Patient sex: F
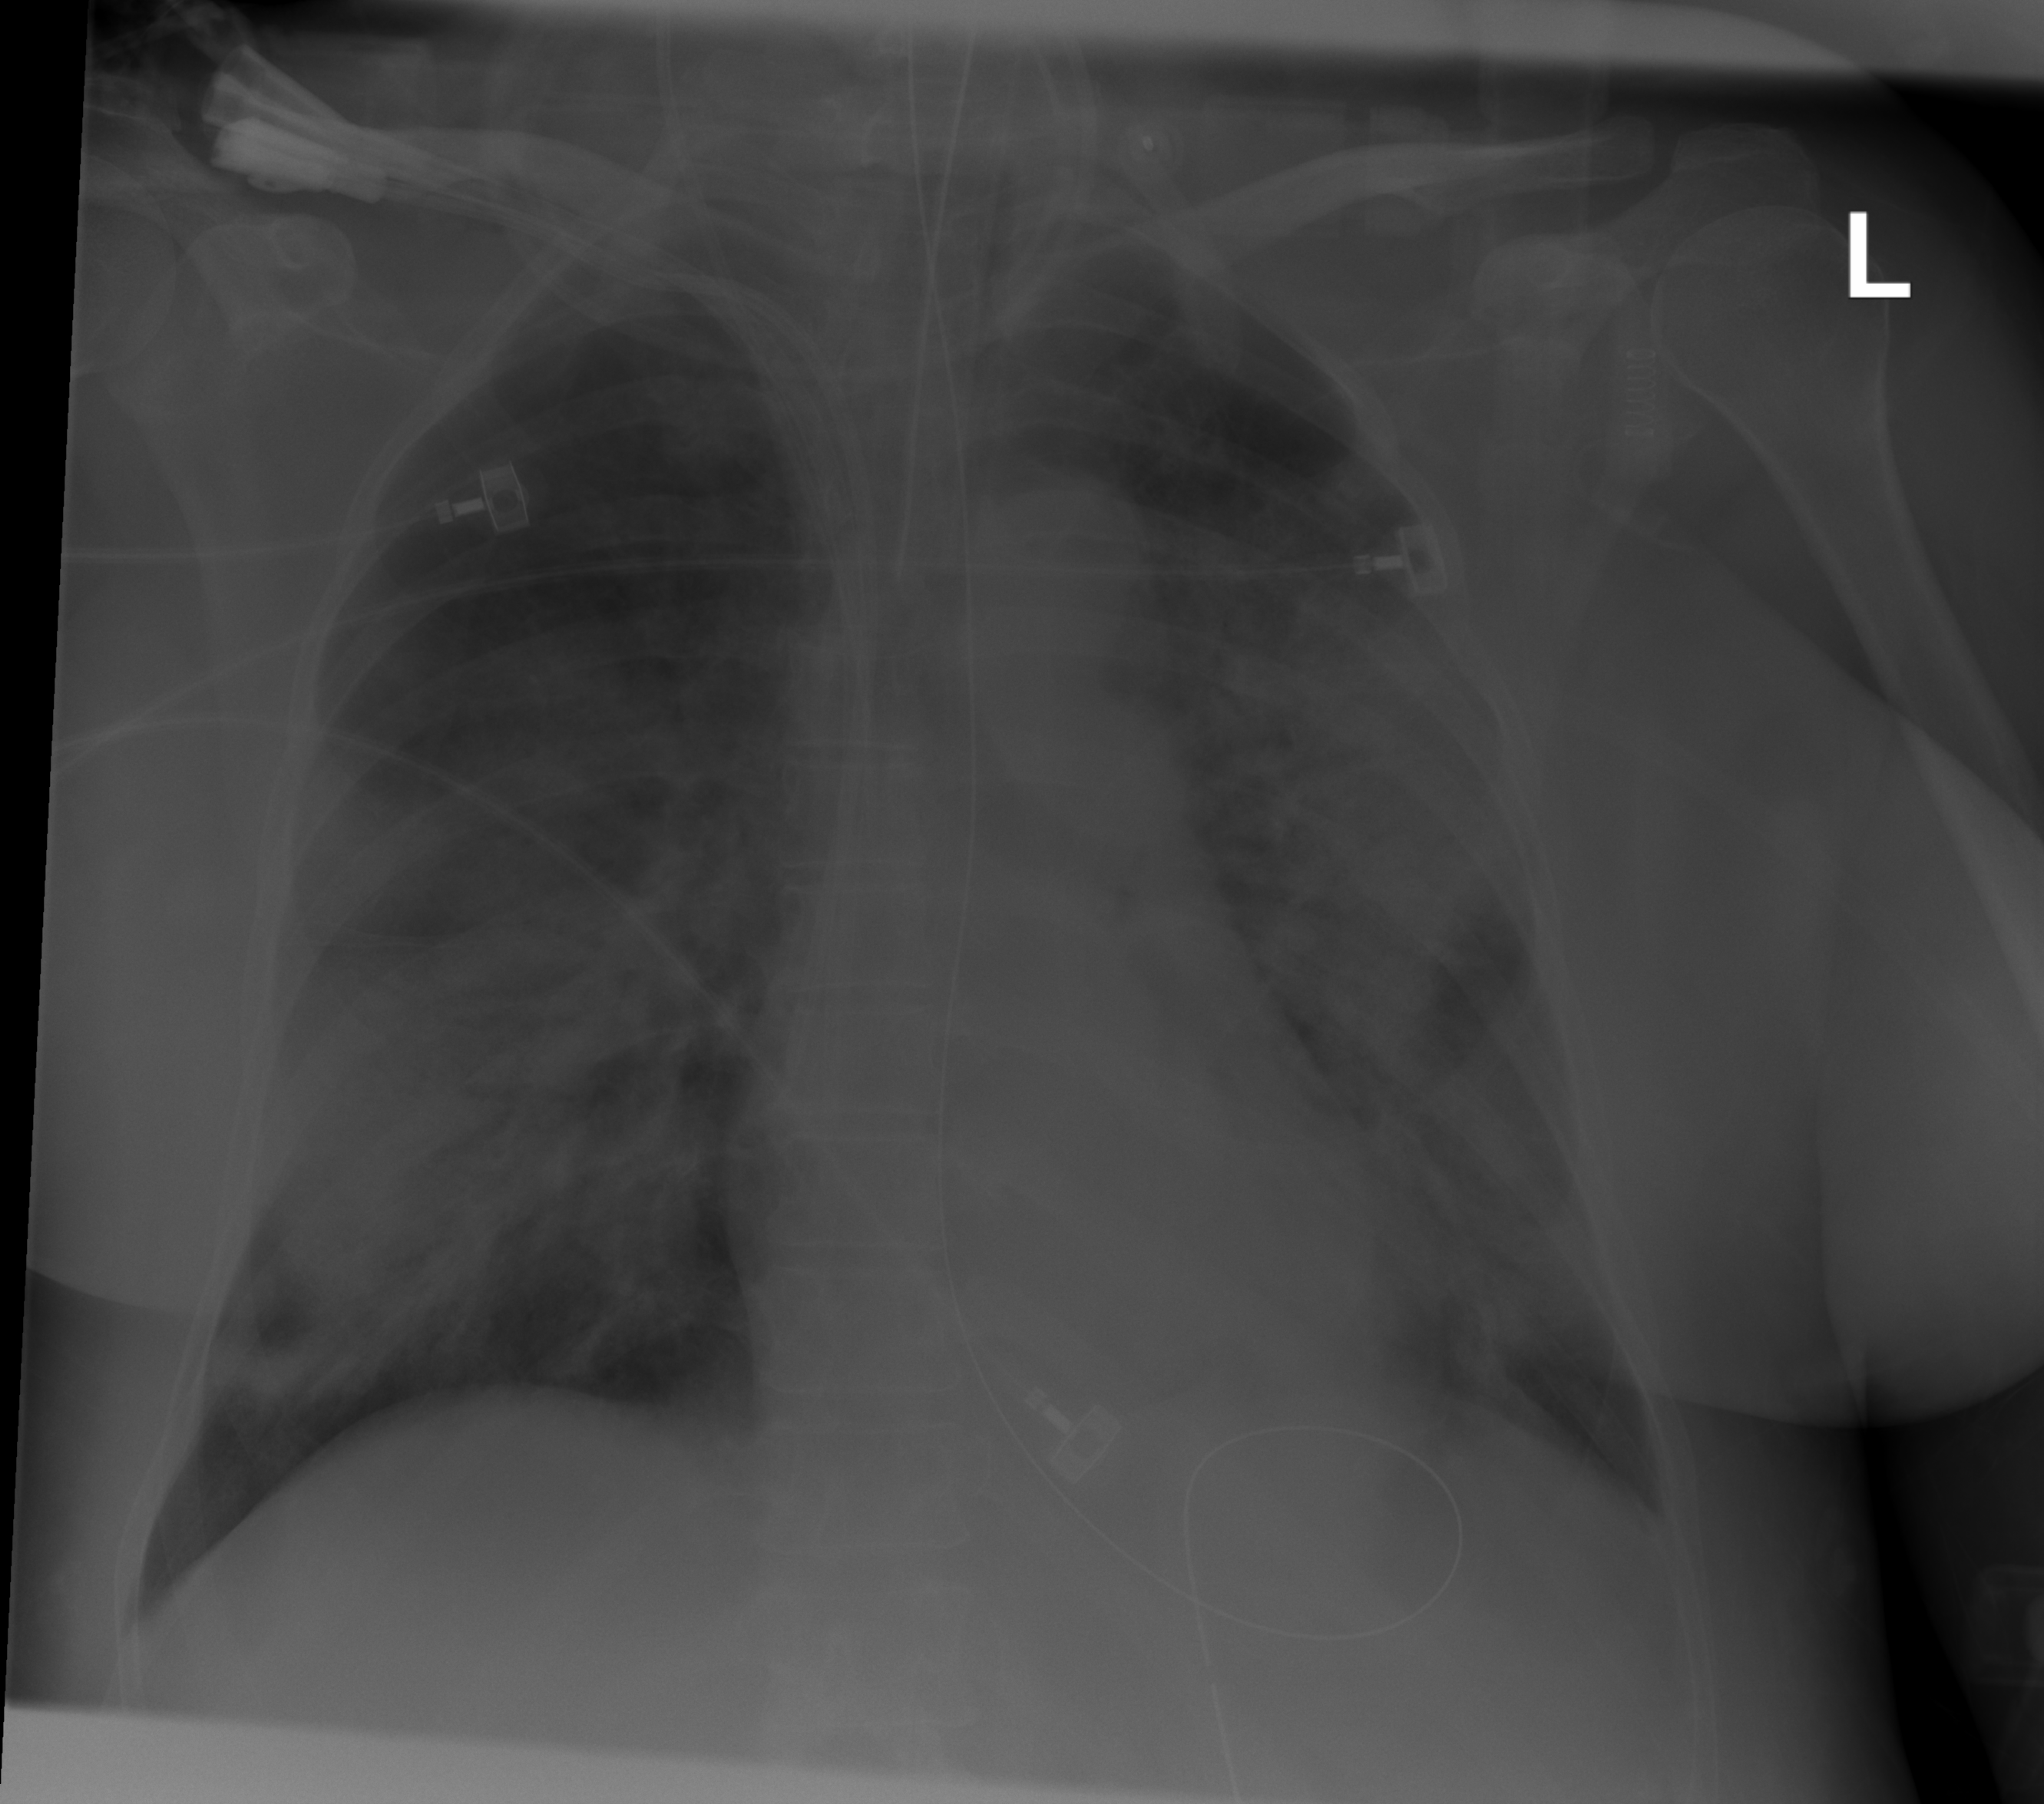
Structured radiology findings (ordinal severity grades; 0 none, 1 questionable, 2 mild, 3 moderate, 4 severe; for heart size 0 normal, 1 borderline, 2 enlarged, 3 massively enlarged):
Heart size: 0
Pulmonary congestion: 0
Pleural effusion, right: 0
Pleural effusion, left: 0
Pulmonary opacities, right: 3
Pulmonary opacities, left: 3
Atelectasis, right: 3
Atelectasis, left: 3